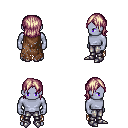
a pixel art fantasy rpg character, male body template, dark elf, purple skin, brown tattered cape, metal pants, white blonde long bangs hairstyle, metal boots, four views (front, back, left, right), 2x2 character sprite sheet, small pixel art, hard edges, no anti-aliasing